Question: Let's first describe my situation. I am using Symfony2 and I have a problem with a relationship between my entities.
I have two entities that are linked together. The two entities are 'AssociationQuestion' and 'AssociationPossibleAnswer'. I am currently creating a questionary software where one would have to link one possible answer on the left to another one possible answer on the right, such as in the following example:

Currently, I'm planning on having two attributes that are arrays in class 'AssociationQuestion' that would hold many 'AssociationPossibleAnswer' objects. The first array would contain the possible answers on the left and the second one would contain the possible answers on the right.
Therefore, to me, it looks like I would have two oneToMany relations in 'AssociationQuestion'
'''
AssociationQuestion:
oneToMany:
possibleAnswersLeft:
targetEntity: AssociationPossibleAnswer
mappedBy: associationQuestion
possibleAnswersRight:
targetEntity: AssociationPossibleAnswer
mappedBy: associationQuestion
'''
Then, in 'AssociationPossibleAnswer', I would have one ManyToOne relation :
'''
AssociationPossibleAnswer:
manyToOne:
associationQuestion:
targetEntity: AssociationQuestion
'''
The problem is that I get the following error trying to validate my doctrine. It seems that you can't have two entities linked to one as I would wish to do...
'''
* The field AssociationQuestion#possibleAnswersLeft is on the inverse side of a bi-directional relationship, but the specified mappedBy association on the target-entity AssociationPossibleAnswer#associationQuestion does not contain the required 'inversedBy=possibleAnswersLeft' attribute.
* The field AssociationQuestion#possibleAnswersRight is on the inverse side of a bi-directional relationship, but the specified mappedBy association on the target-entity AssociationPossibleAnswer#associationQuestion does not contain the required 'inversedBy=possibleAnswersRight' attribute.
'''
I'm wondering if this is the proper way to set my relation between my two entities.
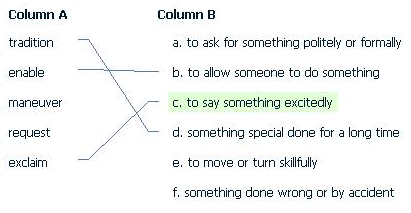
Answer: This case cannot be solved with OneToMany associations.
You need 2 distinct relations between 'AssociationQuestion' and 'AssociationPossibleAnswer'. The way you've set it up, you only have 1 relation. Just look at the 1 ManyToOne association you created in 'AssociationPossibleAnswer'.
And you're trying to have 2 opposite sides of that 1 relation, which is theoretically impossible. A relation can only have 2 endpoints (not 3).
Implement 2 (unidirectional) ManyToMany associations in 'AssociationQuestion', and make the foreign key pointing to 'AssociationPossibleAnswer' unique:
'''
class AssociationQuestion
{
/**
* @ORM\ManyToMany(targetEntity="AssociationPossibleAnswer")
* @ORM\JoinTable(name="association_question_association_possible_answer_left",
* joinColumns={@ORM\JoinColumn(name="association_question_id", referencedColumnName="id")},
* inverseJoinColumns={@ORM\JoinColumn(name="association_possible_answer_id", referencedColumnName="id", unique=true)}
* )
*/
private $possibleAnswersLeft;
/**
* @ORM\ManyToMany(targetEntity="AssociationPossibleAnswer")
* @ORM\JoinTable(name="association_question_association_possible_answer_right",
* joinColumns={@ORM\JoinColumn(name="association_question_id", referencedColumnName="id")},
* inverseJoinColumns={@ORM\JoinColumn(name="association_possible_answer_id", referencedColumnName="id", unique=true)}
* )
*/
private $possibleAnswersRight;
// ...
'''
Doctrine calls this a <URL> association.